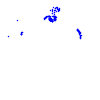
Particle: pion